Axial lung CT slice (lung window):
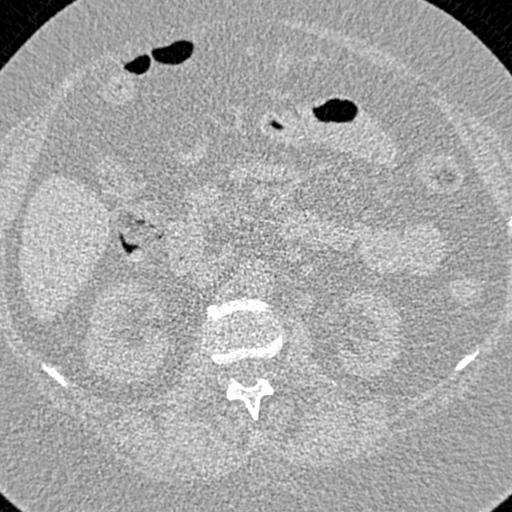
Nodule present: no